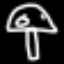
Label: mushroom